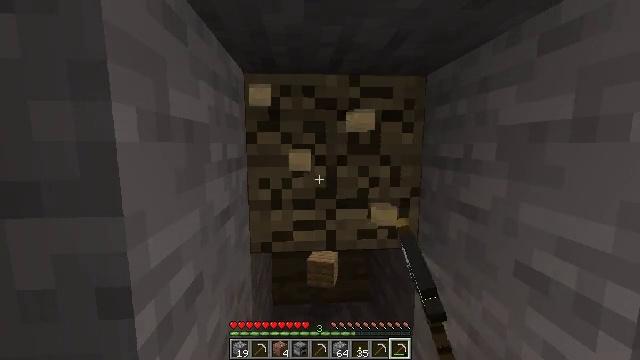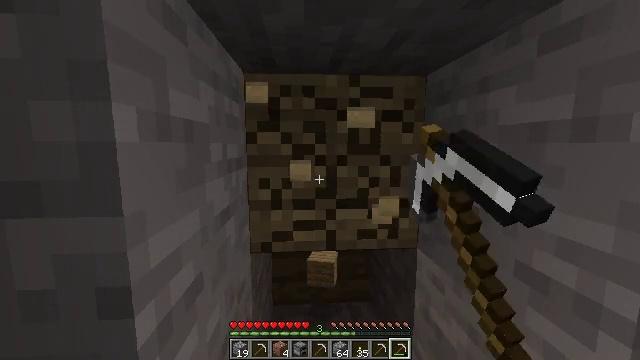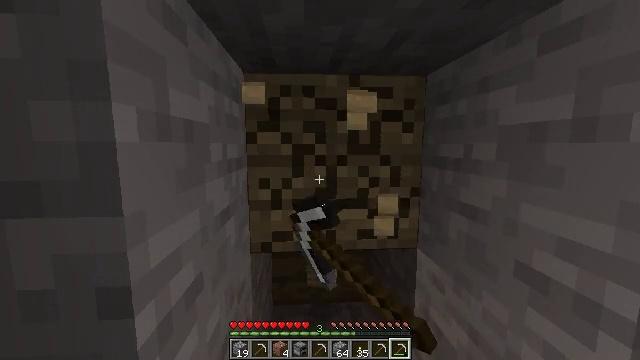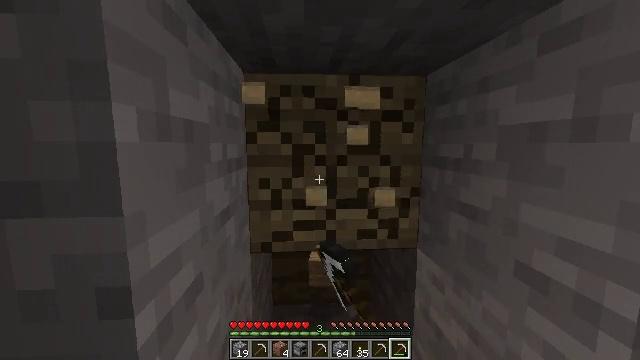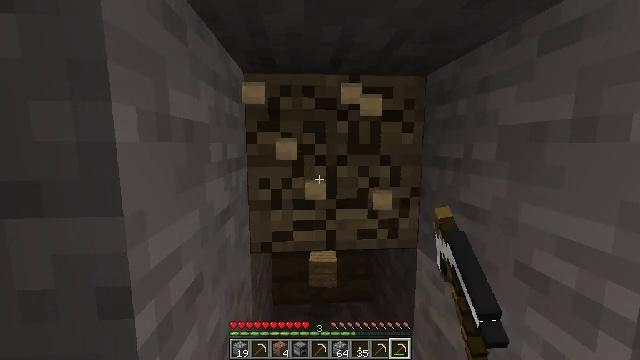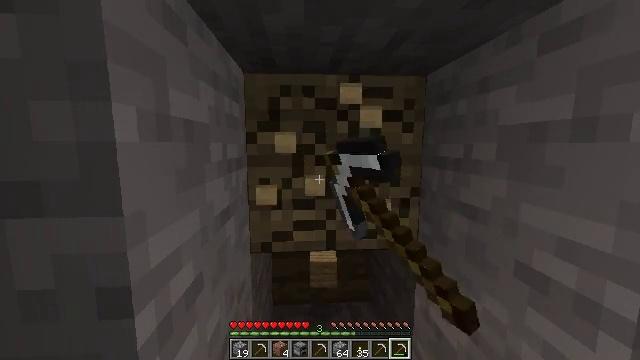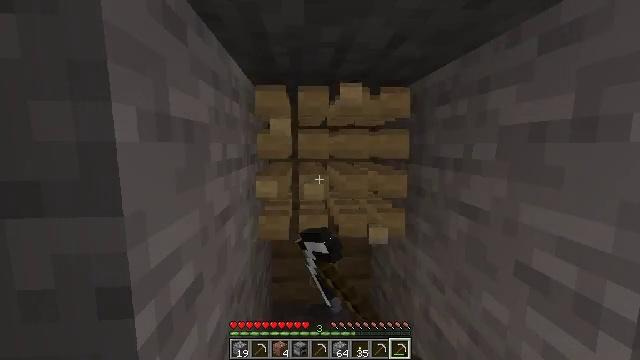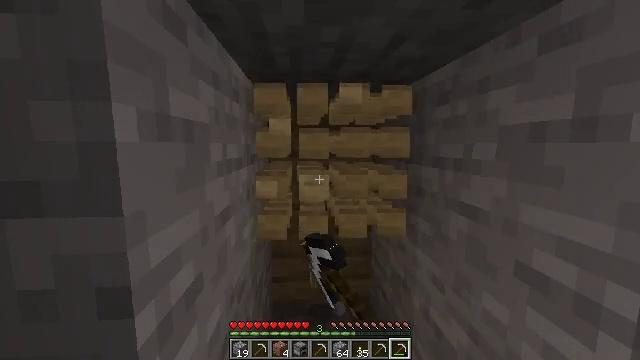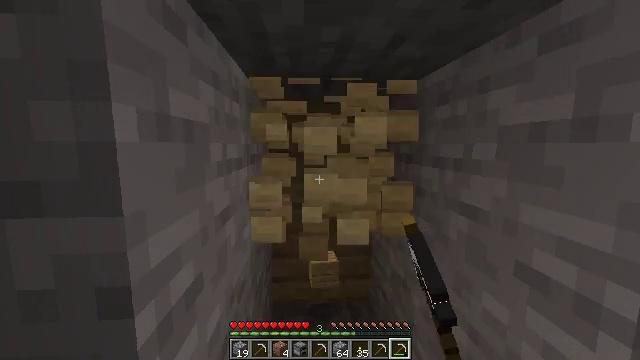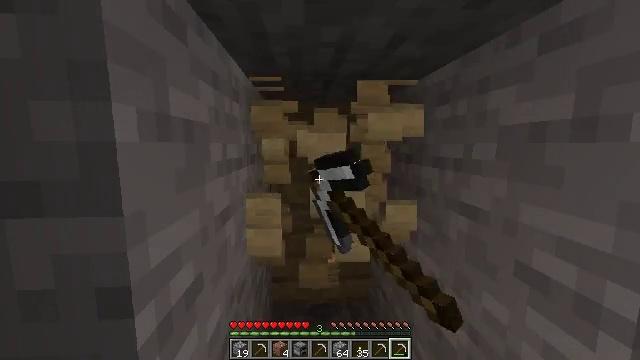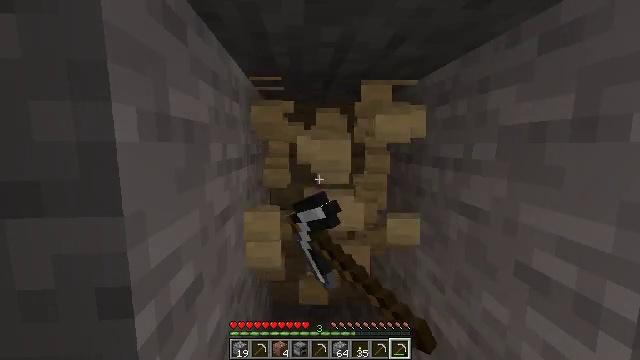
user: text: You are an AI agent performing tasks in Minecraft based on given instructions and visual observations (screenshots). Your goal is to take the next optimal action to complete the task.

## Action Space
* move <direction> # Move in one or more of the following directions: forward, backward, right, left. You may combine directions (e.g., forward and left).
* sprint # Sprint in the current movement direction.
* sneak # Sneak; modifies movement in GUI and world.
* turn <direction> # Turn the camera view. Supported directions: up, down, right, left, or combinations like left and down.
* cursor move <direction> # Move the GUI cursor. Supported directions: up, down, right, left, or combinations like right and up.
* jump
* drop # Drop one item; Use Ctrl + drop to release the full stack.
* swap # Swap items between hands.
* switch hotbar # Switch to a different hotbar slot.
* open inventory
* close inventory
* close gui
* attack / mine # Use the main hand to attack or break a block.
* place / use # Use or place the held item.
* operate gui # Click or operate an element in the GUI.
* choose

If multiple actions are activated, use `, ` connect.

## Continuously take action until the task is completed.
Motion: motion action
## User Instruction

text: Break the existing birch planks.
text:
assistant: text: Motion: attack / mine
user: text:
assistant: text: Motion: attack / mine
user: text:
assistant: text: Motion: attack / mine
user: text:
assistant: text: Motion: attack / mine
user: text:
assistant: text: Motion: attack / mine
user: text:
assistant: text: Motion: attack / mine
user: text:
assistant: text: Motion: attack / mine
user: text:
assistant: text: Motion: attack / mine
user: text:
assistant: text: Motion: attack / mine
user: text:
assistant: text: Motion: attack / mine
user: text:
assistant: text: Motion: attack / mine